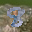
Label: 8